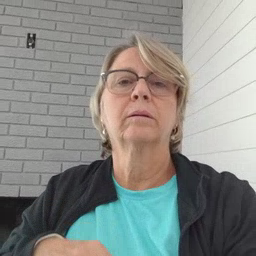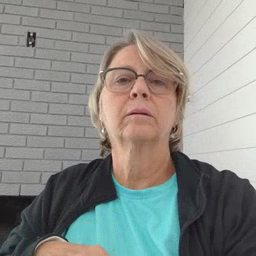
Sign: on